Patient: sex F, age 56
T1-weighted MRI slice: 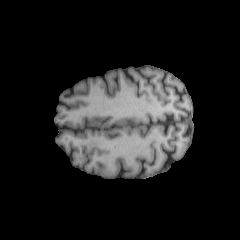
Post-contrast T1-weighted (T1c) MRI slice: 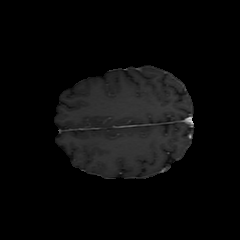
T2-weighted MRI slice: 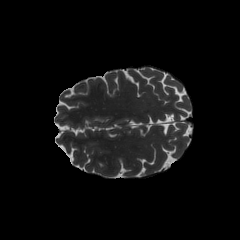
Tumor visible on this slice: yes
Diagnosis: Oligodendroglioma, IDH-mutant, 1p/19q-codeleted
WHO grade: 2